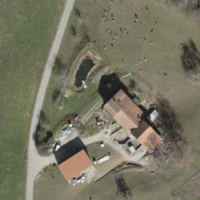
EUNIS habitat code: 52
Species observed at this site:
Prunus spinosa